Question: I want to create a macro, that allows for copying currently selected folder into a public (shared) folder.
'''
Sub CopyFolder()
Dim myNameSpace As Outlook.NameSpace
Dim myInboxFolder As Outlook.Folder
Dim myToBeCopiedFolder As Outlook.Folder
Dim myNewFolder As Outlook.Folder
Dim TopPublicFolder As Object
Set TopPublicFolder = myNameSpace.GetDefaultFolder(olPublicFoldersAllPublicFolders)
Set myNameSpace = Application.GetNamespace("MAPI")
Set myInboxFolder = TopPublicFolder.Folders("Office emails")
Set myToBeCopiedFolder = Application.ActiveExplorer.CurrentFolder
Set myNewFolder = myContactsFolder.CopyTo(myInboxFolder)
End Sub
'''

Currently, I am getting run-time error 91, and to be honest, no idea why.
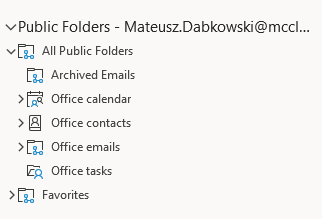
Answer: There is no 'myContactsFolder' object declared in the code:
'''
Sub CopyFolder()
Dim myNameSpace As Outlook.NameSpace
Dim myInboxFolder As Outlook.Folder
Dim myToBeCopiedFolder As Outlook.Folder
Dim myNewFolder As Outlook.Folder
Dim TopPublicFolder As Object
Set myNameSpace = Application.GetNamespace("MAPI")
Set TopPublicFolder = myNameSpace.GetDefaultFolder(olPublicFoldersAllPublicFolders)
Set myNameSpace = Application.GetNamespace("MAPI")
Set myInboxFolder = TopPublicFolder.Folders("Office emails")
Set myToBeCopiedFolder = Application.ActiveExplorer.CurrentFolder
Set myNewFolder = myToBeCopiedFolder.CopyTo(myInboxFolder)
End Sub
'''